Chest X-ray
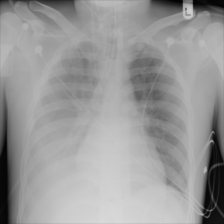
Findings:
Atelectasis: negative
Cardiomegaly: negative
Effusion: negative
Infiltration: negative
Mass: negative
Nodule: negative
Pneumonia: negative
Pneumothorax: negative
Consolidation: negative
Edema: negative
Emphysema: negative
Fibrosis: negative
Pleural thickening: negative
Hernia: negative